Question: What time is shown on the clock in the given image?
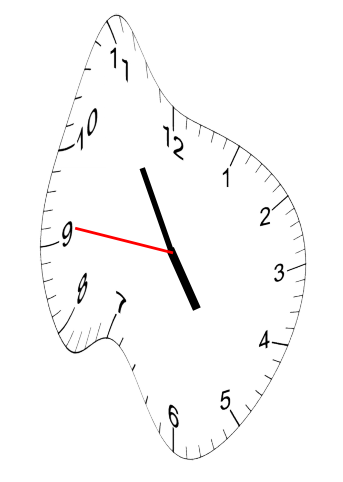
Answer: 04:54:46